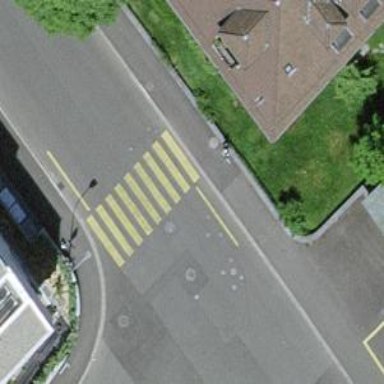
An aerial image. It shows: Kerb barrier.